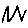
Label: zigzag